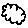
Label: cloud